Question: I allready have problems with utf-8 encoding in my ror app ...
some are fixed now. But some are still left.
I have now an utf-8 force in my layout
But still have problems with German special chars (a, o, u). In my /config/locales/de.yml I have lots of them. In the File they look nice :) tested with rubymine and nano.
But when I start the app it crashes. The yml is encoded in utf-8 ..
I've also tried this:
'''
fur --> should be fur
'''
always got this:
incompatible character encodings: UTF-8 and ASCII-8BIT
Does anyone have some hints for me?

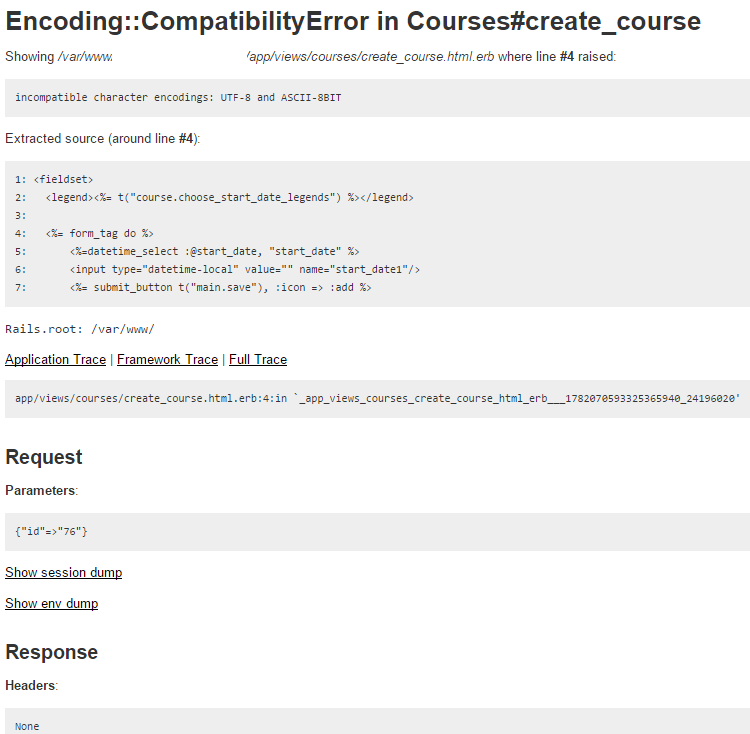
Answer: It seems to me that the encoding of the app is set to UTF-8.
Are you sure that RubyMine saves your file with UTF-8?
You can add
'# encoding: UTF-8' to the top of your files to assure it is set. (Not sure if this works in .yml)
:
If you have pasted any text into the file it may still contain wrong encoding.
- - Create a new file de.yml'de: first_translation: Ich mochten ein bisschen Musli'
If this works, then you need to rewrite everything from the old file, no copying!